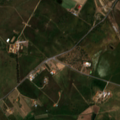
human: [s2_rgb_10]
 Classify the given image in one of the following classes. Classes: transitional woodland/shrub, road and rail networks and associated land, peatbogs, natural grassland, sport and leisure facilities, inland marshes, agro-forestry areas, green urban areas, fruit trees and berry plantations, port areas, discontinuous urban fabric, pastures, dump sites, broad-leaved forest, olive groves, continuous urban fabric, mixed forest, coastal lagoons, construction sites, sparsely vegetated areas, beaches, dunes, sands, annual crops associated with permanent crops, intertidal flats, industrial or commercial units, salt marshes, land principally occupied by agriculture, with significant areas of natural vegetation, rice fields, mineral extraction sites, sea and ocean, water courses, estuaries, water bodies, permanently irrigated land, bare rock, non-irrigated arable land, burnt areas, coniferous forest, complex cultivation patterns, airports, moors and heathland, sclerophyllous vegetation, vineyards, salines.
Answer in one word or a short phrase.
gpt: continuous urban fabric